【题型】填空题　【知识点】平面几何　【难度】easy
如图，点$D$、$E$分别在边$AB$、$AC$上，且$\dfrac{AD}{BD}=\dfrac{1}{2}$，$DE \parallel BC$。设$\overrightarrow{AD}=\vec{a}$，$\overrightarrow{EC}=\vec{b}$，那么用向量$\vec{a}$、$\vec{b}$表示向量$\overrightarrow{BC}$为\underline{\quad\quad}。

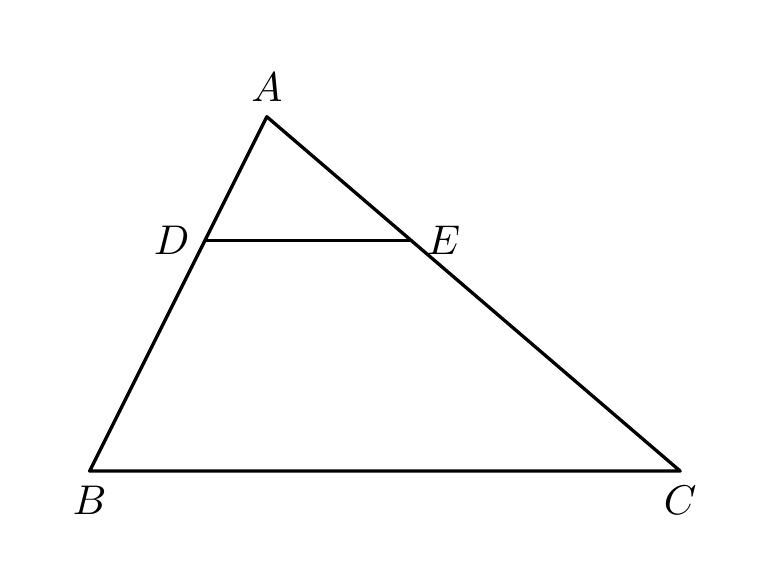
【解答】
\noindent
【分析】本题主要考查了平面向量，根据平行线分线段成比例得出$\dfrac{AE}{CE}=\dfrac{1}{2}$，$\dfrac{DE}{BC}=\dfrac{1}{3}$，再根据平面向量三角形运算法则求出$\overrightarrow{DE}$即可推出结果。

\vspace{0.5em}
\noindent
【详解】解：$\because DE \parallel BC$，$\dfrac{AD}{BD}=\dfrac{1}{2}$，

\noindent
$\therefore \dfrac{AE}{CE}=\dfrac{1}{2}$，$\dfrac{DE}{BC}=\dfrac{1}{3}$，

\noindent
$\therefore \overrightarrow{AE}=\dfrac{1}{2}\overrightarrow{EC}=\dfrac{1}{2}\vec{b}$，

\noindent
$\therefore \overrightarrow{DE}=\overrightarrow{AE}-\overrightarrow{AD}=\dfrac{1}{2}\vec{b}-\vec{a}$，

\noindent
$\therefore \overrightarrow{BC}=3\overrightarrow{DE}=-3\vec{a}+\dfrac{3}{2}\vec{b}$，

\noindent
故答案为：$-3\vec{a}+\dfrac{3}{2}\vec{b}$。